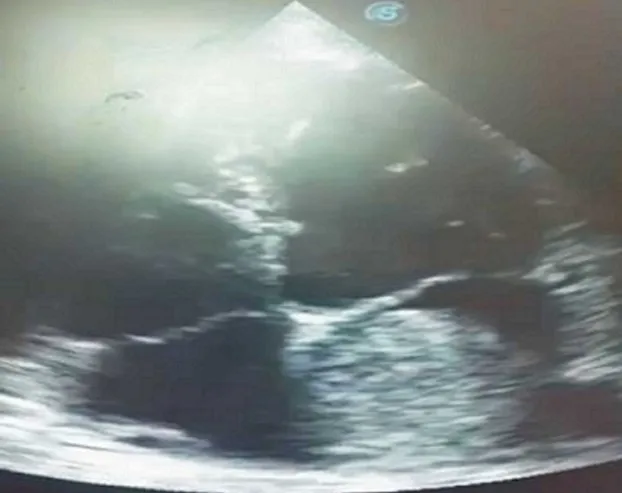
two-dimensional echocardiogram; a large left atrial mass is seen attached to the interatrial septum.
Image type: radiology (ultrasound)